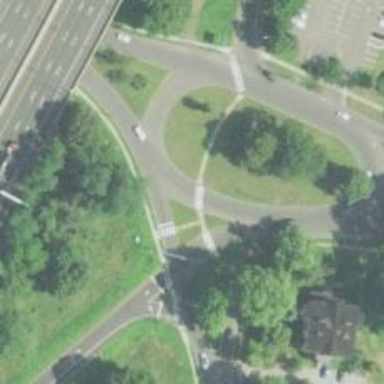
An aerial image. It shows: Secondary road with asphalt surface leading to roundabout junction.